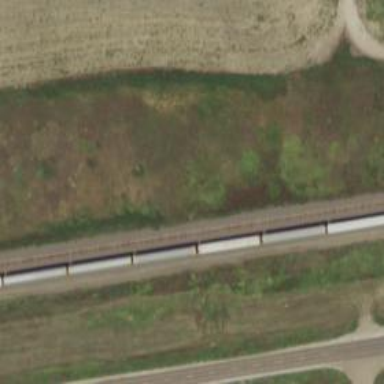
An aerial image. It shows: Railway siding for service.